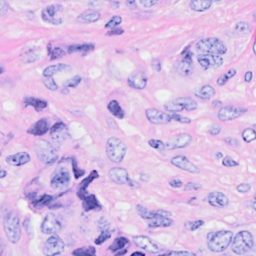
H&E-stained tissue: Breast